Question: Do we have an easy way of doing that kind of menu below using 'CupertinoApp' only ?

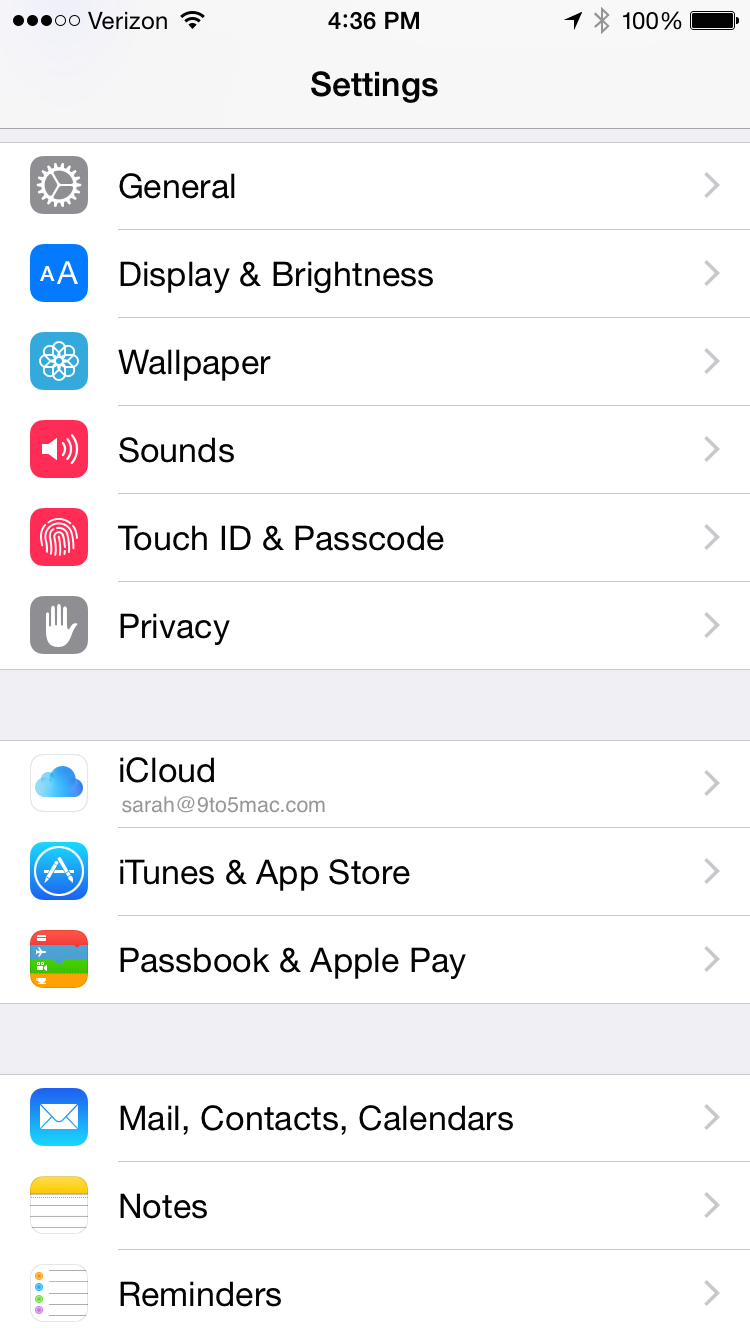
Answer: Ok, so we can use a 'Scaffold' inside a 'CupertinoPageScaffold' like that and still use the material 'ListTile' which look the same as Cupertino ones.
'''
@override
Widget build(BuildContext context) {
return CupertinoPageScaffold(
navigationBar: CupertinoNavigationBar(
middle: Text('My List'),
),
child: SafeArea(
child: Scaffold(
body: _listView(context),
),
),
);
}
'''